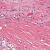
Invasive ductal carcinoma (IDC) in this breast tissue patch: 0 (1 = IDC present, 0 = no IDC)